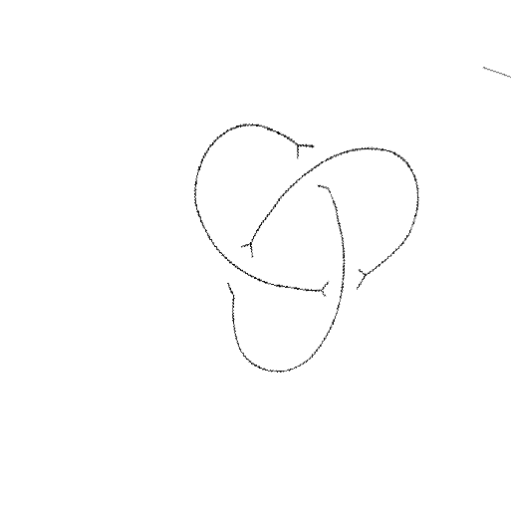
Crossing number: 3